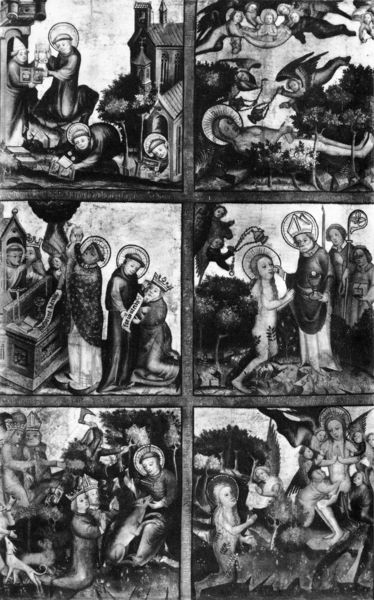
Titel: Apokalypsen Altar von Meister Bertram
Künstler: Meister Bertram von Minden
Standort: Herstellungsort: Hamburg (EU - D - HH)
Institution: London, Victoria and Albert Museum
Schlagwörter: baum, flügel, gemälde, nackt, weiß, wolken, frauen, sitzen, stadt, frau, grau, hut, männer, schwarz, zeichnung, hunde, schloss, tiere, malerei, mütze, bibel, rahmen, stehen, bild, häuser, kirche, krone, kinder, engel, bilder, liegen, stab, bischof, könig, kirchen, truhe, gefäß, eckig, glaube, füttern, schwarz-weiß, stich, knien, beten, darstellung, heiligenschein, sarg, jesus, christlich, mittelalter, priester, weihrauch, mönche, tiara, königin, heilige, sechs, kupferstich, szenen, legende, quadratisch, heiligenlegende, bilderzyklus, bilderreihe, 6, engele, weißrauch